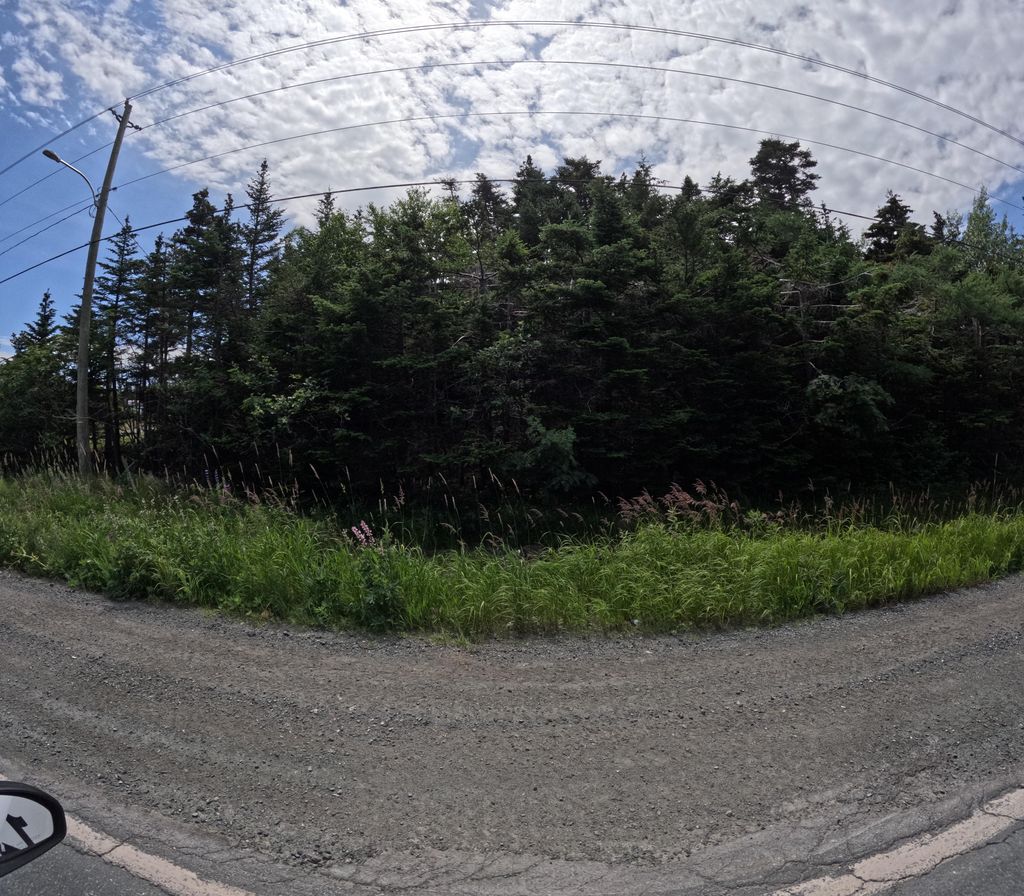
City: st_johns